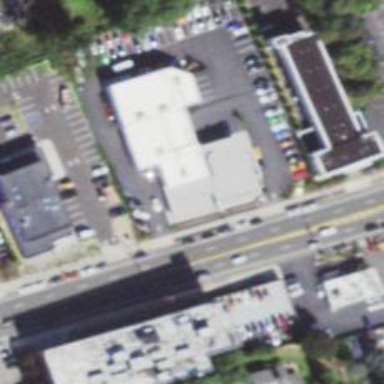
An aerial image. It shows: Building that houses car shop.